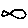
Label: fish